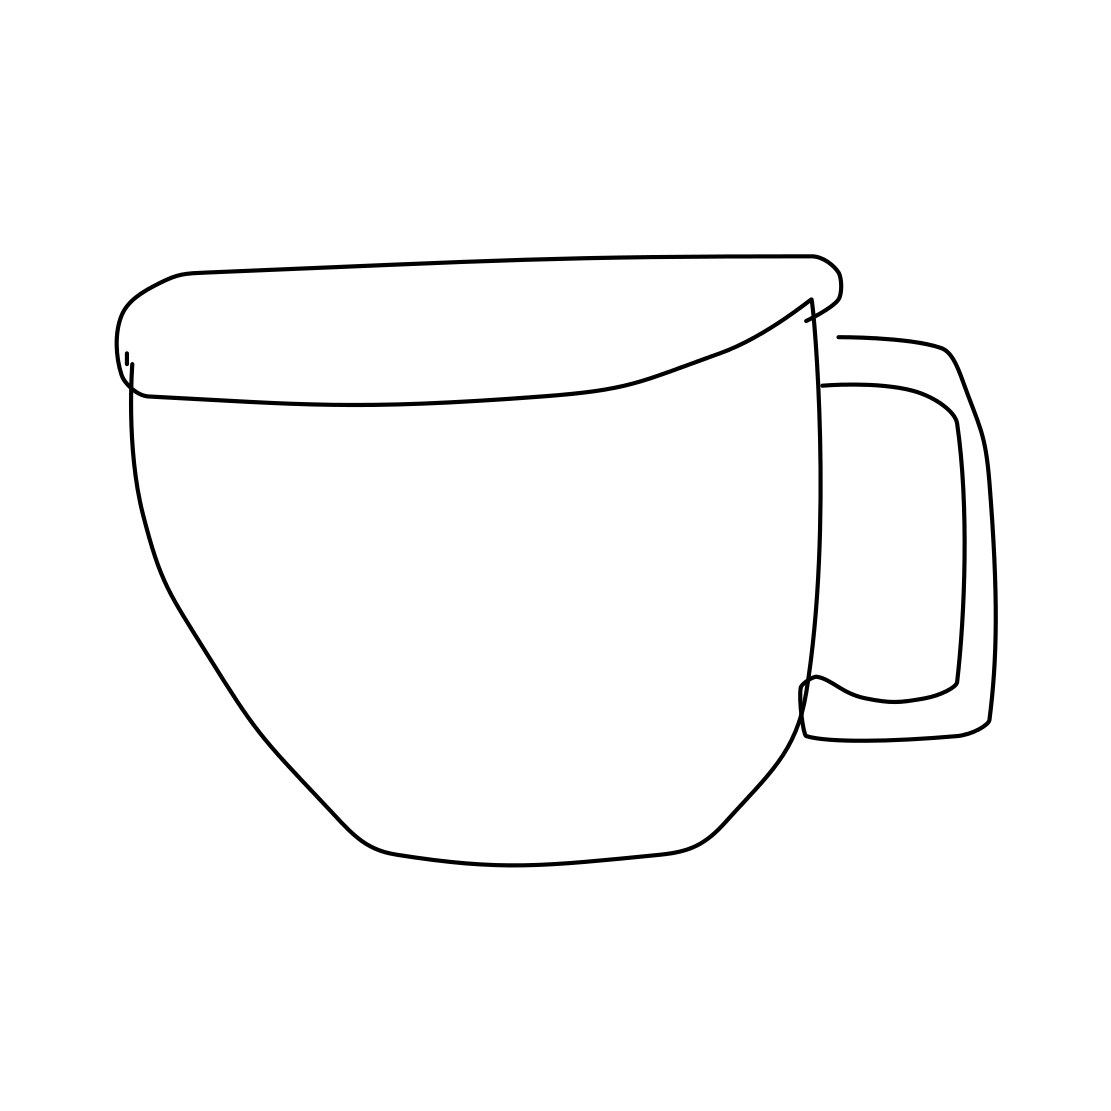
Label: cup